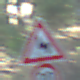
Verkehrszeichen: DoppelkurveZunaechstLinks
Zusatzzeichen unten: Geschwindigkeit30
Umgebung: Outdoor, Nature
Tageszeit: MorningAfternoon
Wetter: Clear
Licht: Natural
Jahreszeit: NotSpecified
Kontrast: LowContrast